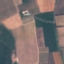
Land use / land cover: PermanentCrop